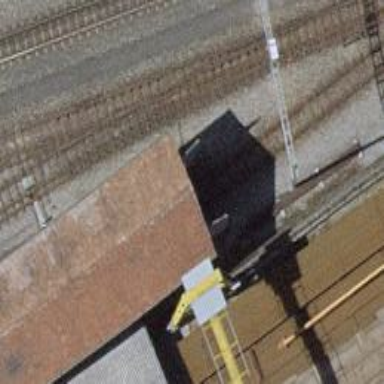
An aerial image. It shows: Narrow-gauge railway with one track passing through yard.